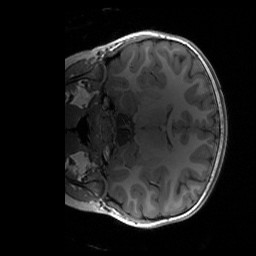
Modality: T1w
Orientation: coronal
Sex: female
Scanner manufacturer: siemens
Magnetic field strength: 3 T
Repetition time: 1.9 s
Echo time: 0.00243 s